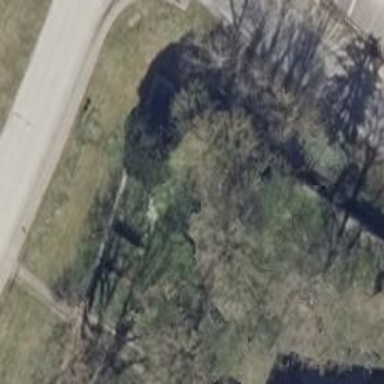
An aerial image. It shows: Memorial site with historic significance.